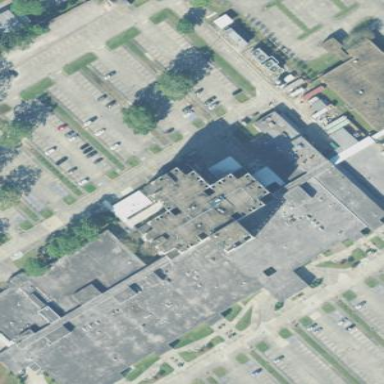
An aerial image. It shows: Part of hospital building.